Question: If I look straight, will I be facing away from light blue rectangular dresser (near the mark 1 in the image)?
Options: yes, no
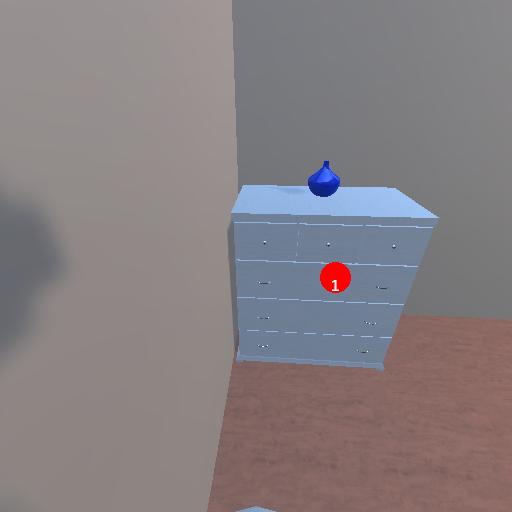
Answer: yes